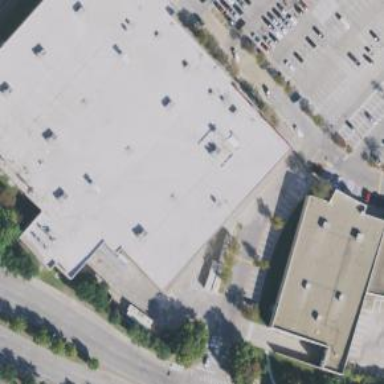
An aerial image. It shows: Flat roofed retail building that is supermarket.